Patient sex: M
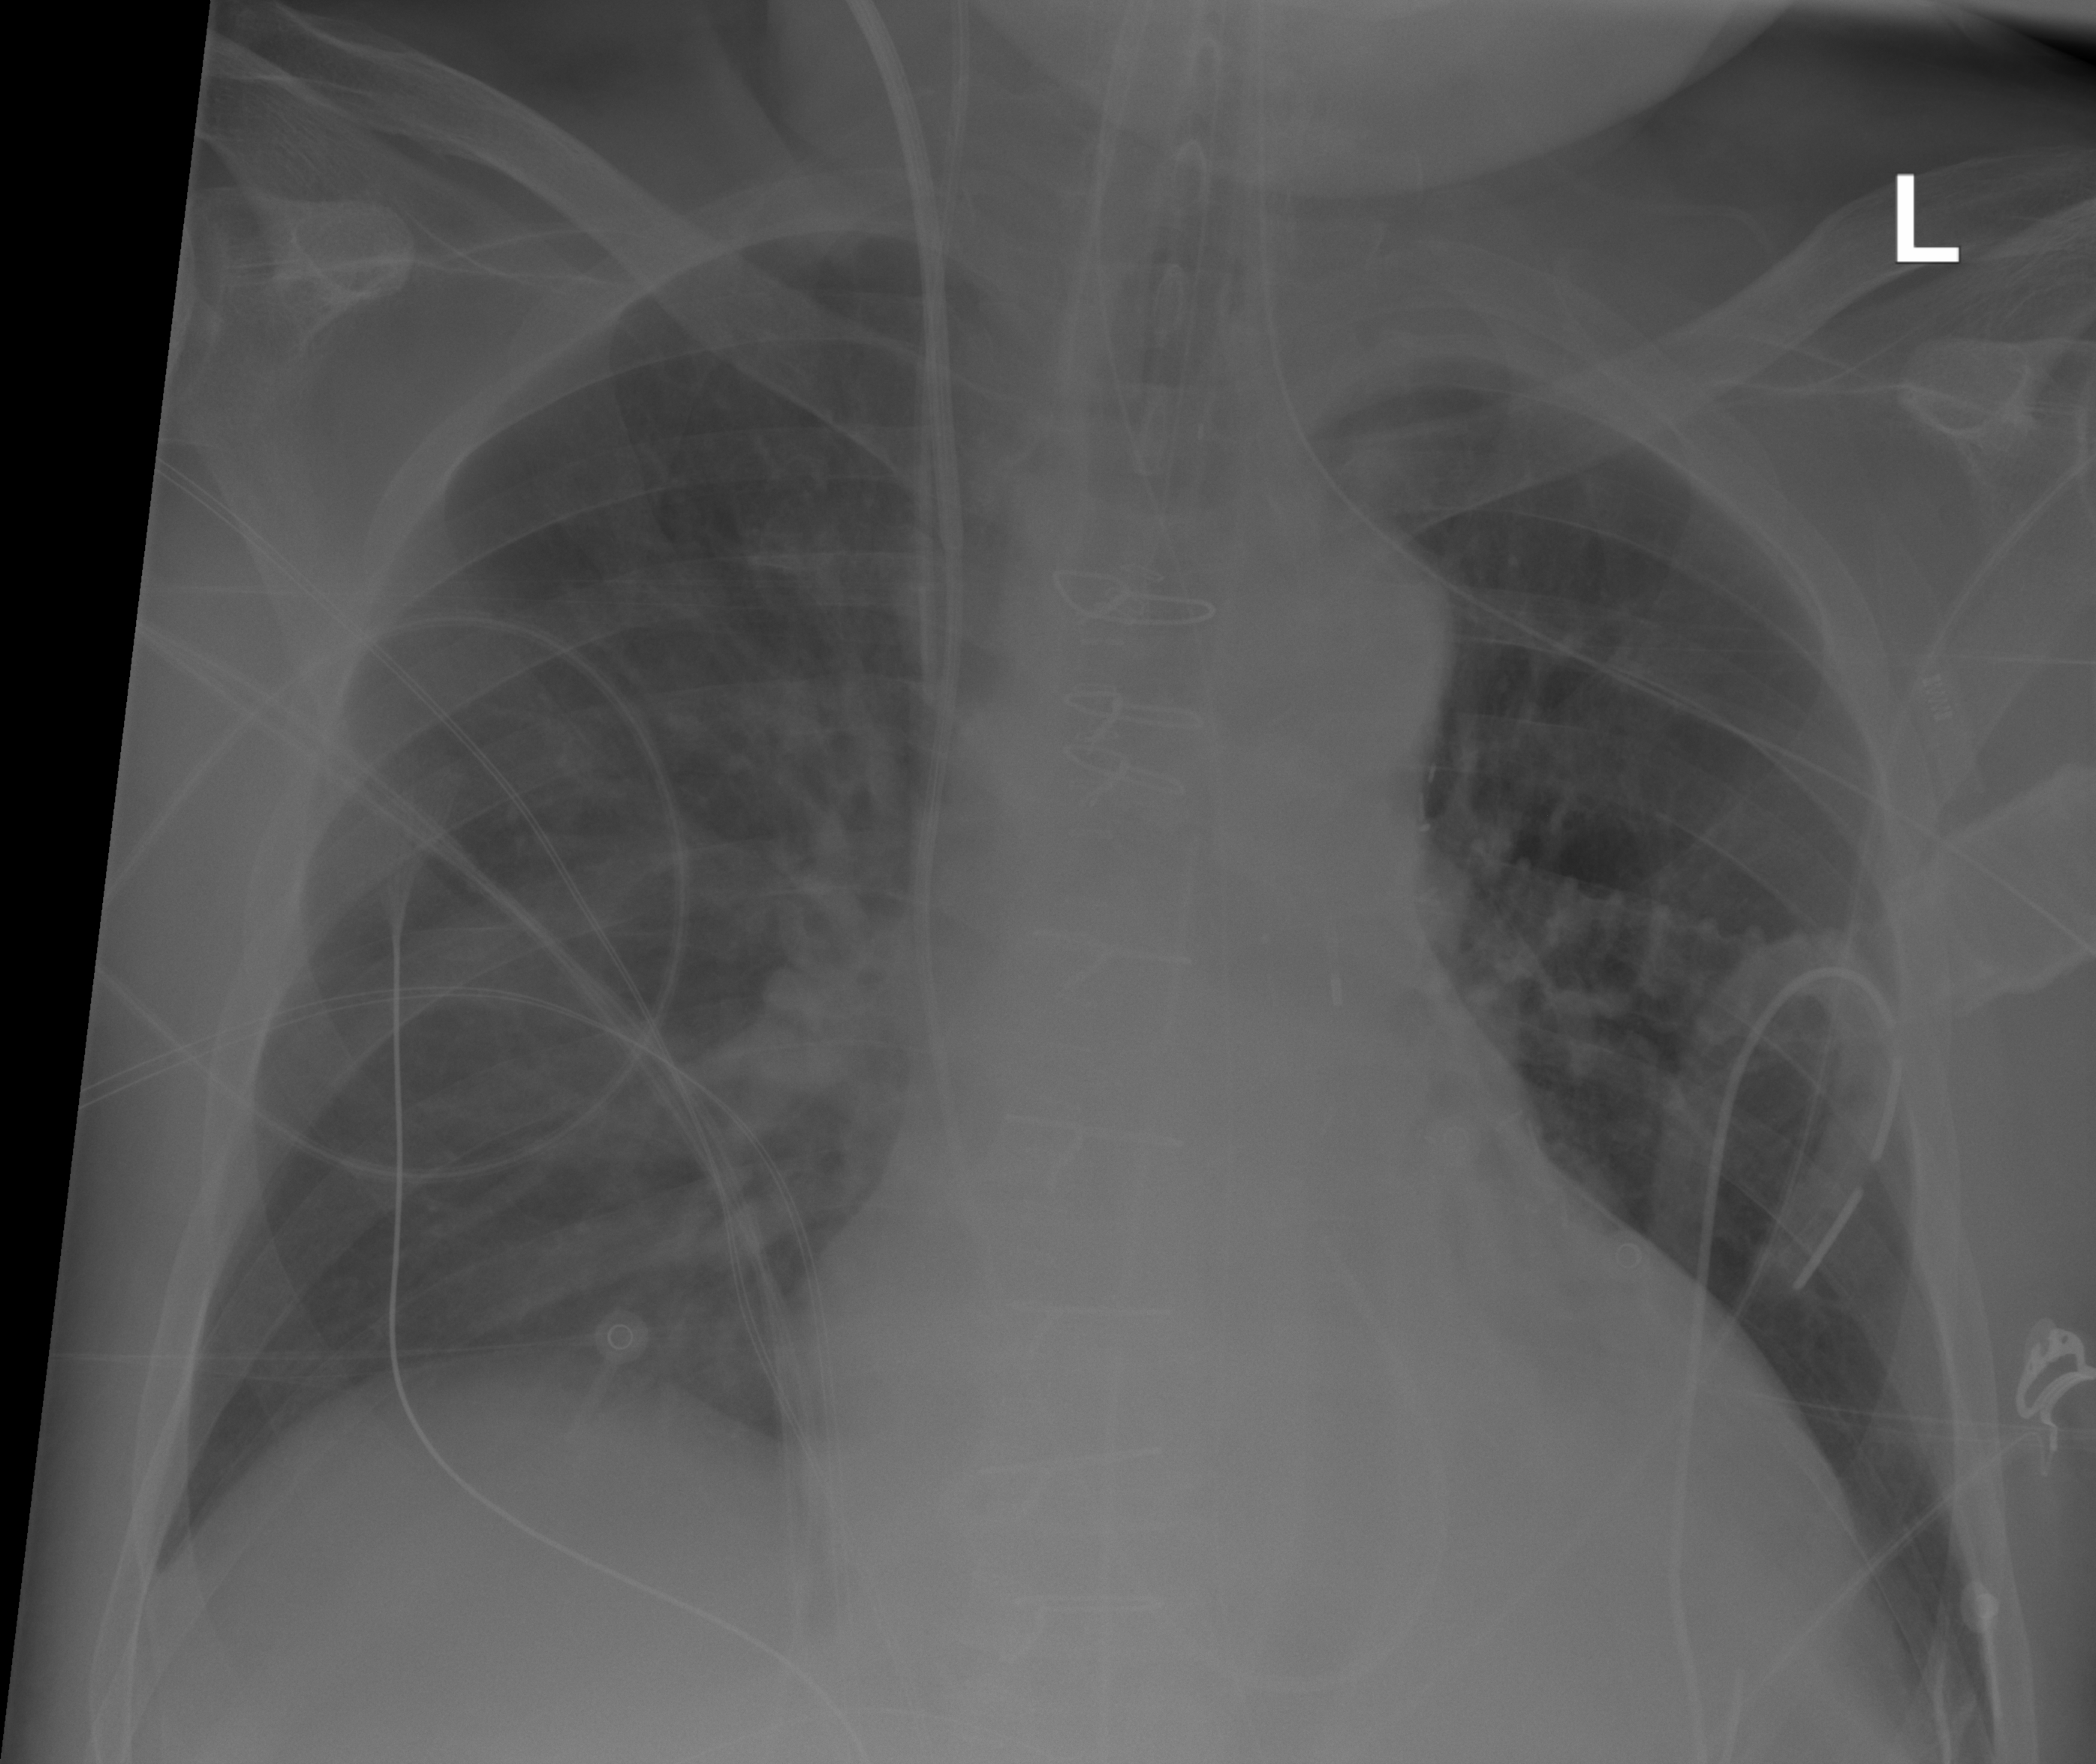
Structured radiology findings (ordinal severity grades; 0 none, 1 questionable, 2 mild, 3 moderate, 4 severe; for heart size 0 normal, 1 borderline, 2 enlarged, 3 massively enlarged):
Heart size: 2
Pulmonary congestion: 1
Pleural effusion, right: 0
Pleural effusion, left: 0
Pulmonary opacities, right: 0
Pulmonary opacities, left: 0
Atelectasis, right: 2
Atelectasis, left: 2